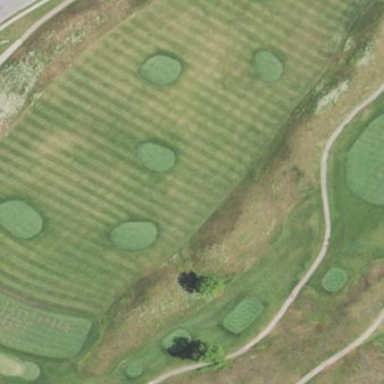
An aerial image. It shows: Area of rough grass used for golf.